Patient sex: F
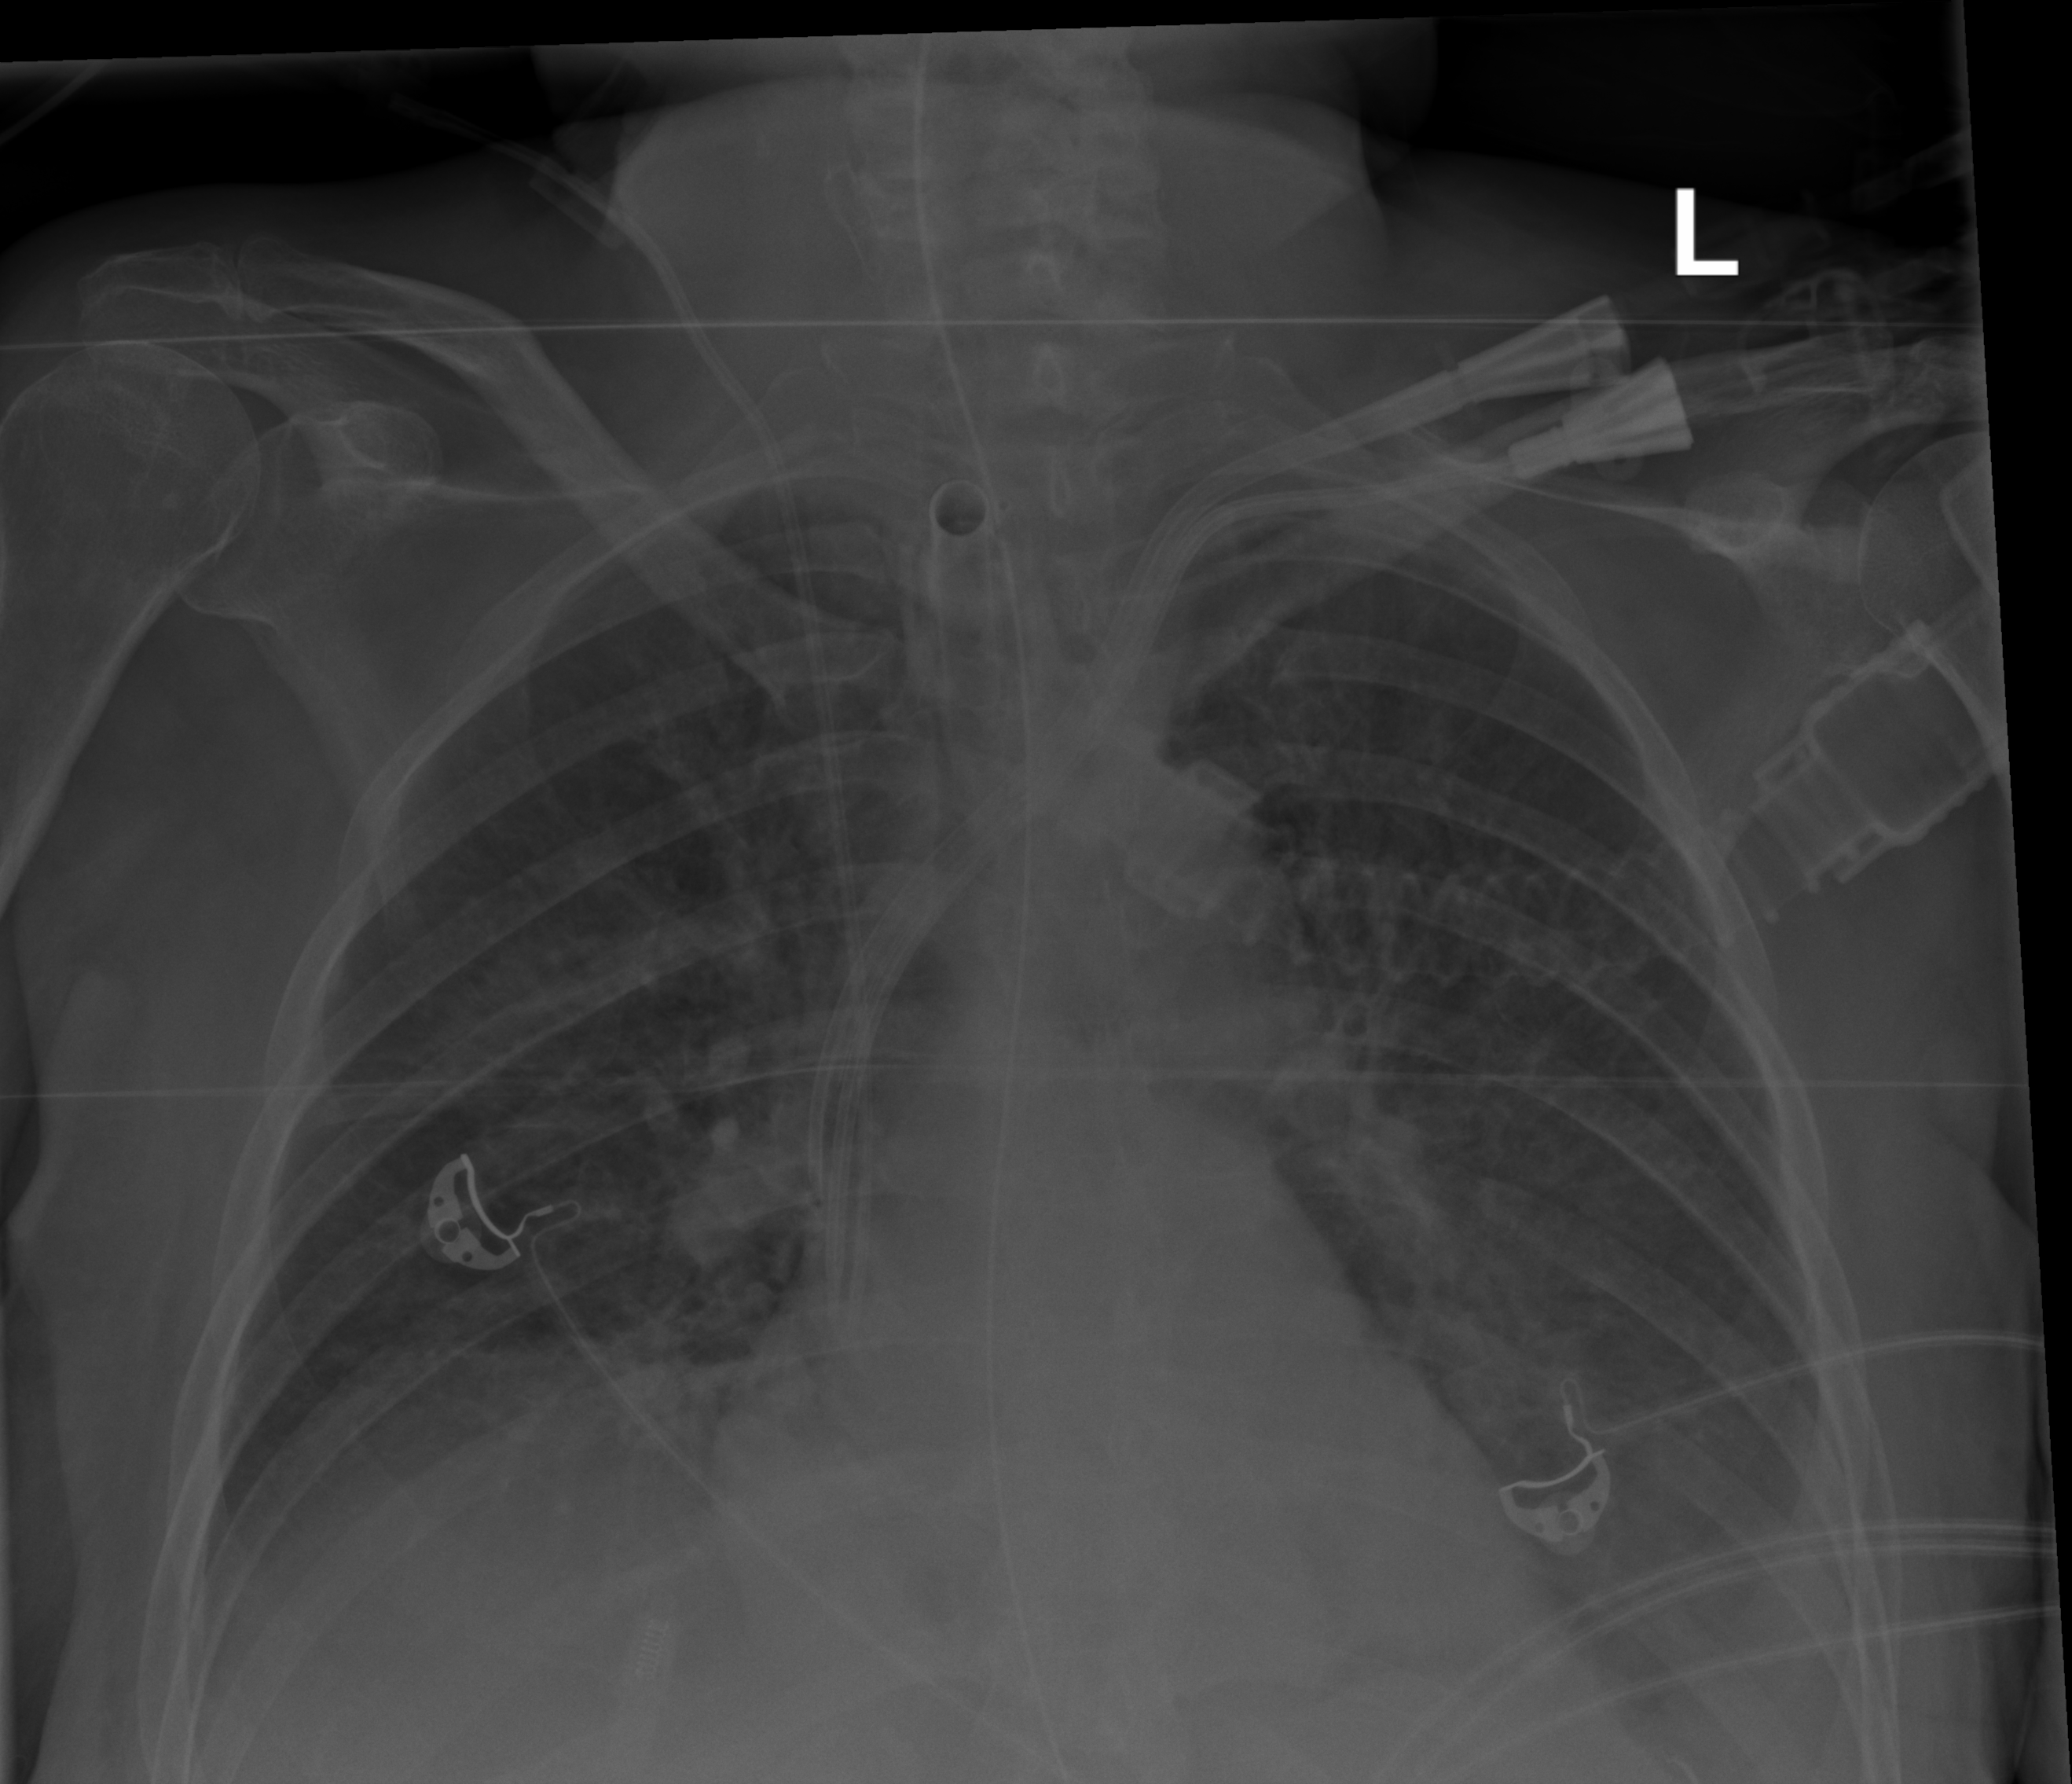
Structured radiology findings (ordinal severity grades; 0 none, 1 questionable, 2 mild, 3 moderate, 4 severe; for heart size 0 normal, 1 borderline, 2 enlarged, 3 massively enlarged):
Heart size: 1
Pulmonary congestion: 2
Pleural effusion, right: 1
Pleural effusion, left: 2
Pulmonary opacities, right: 1
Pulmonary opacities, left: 1
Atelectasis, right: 2
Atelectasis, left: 2